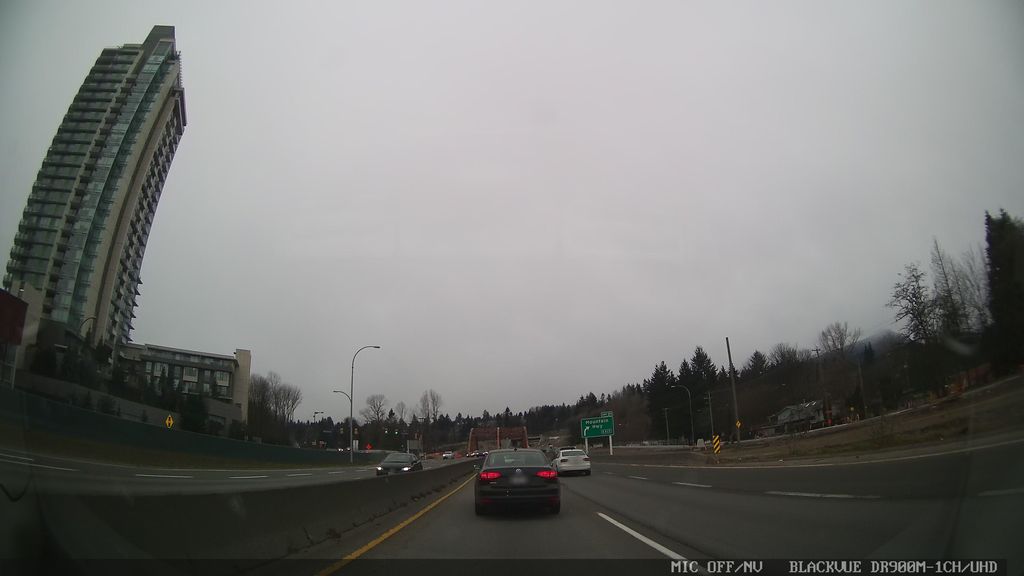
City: vancouver